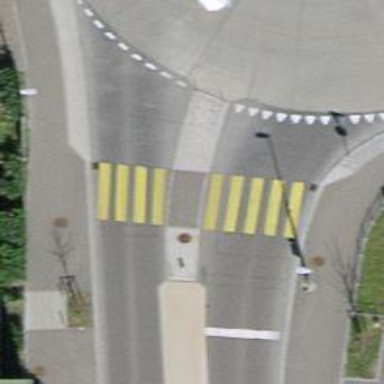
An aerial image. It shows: Uncontrolled road crossing with pedestrian island.